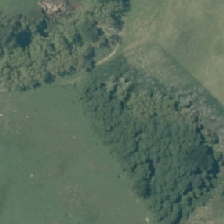
Land cover: deciduous_hardwood